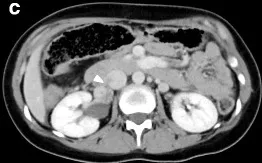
Computed tomography of the right ovarian vein and the inferior vena cava. The right ovarian vein draining into the inferior vena cava (white arrow head) (c).
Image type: radiology (ct)